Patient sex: F
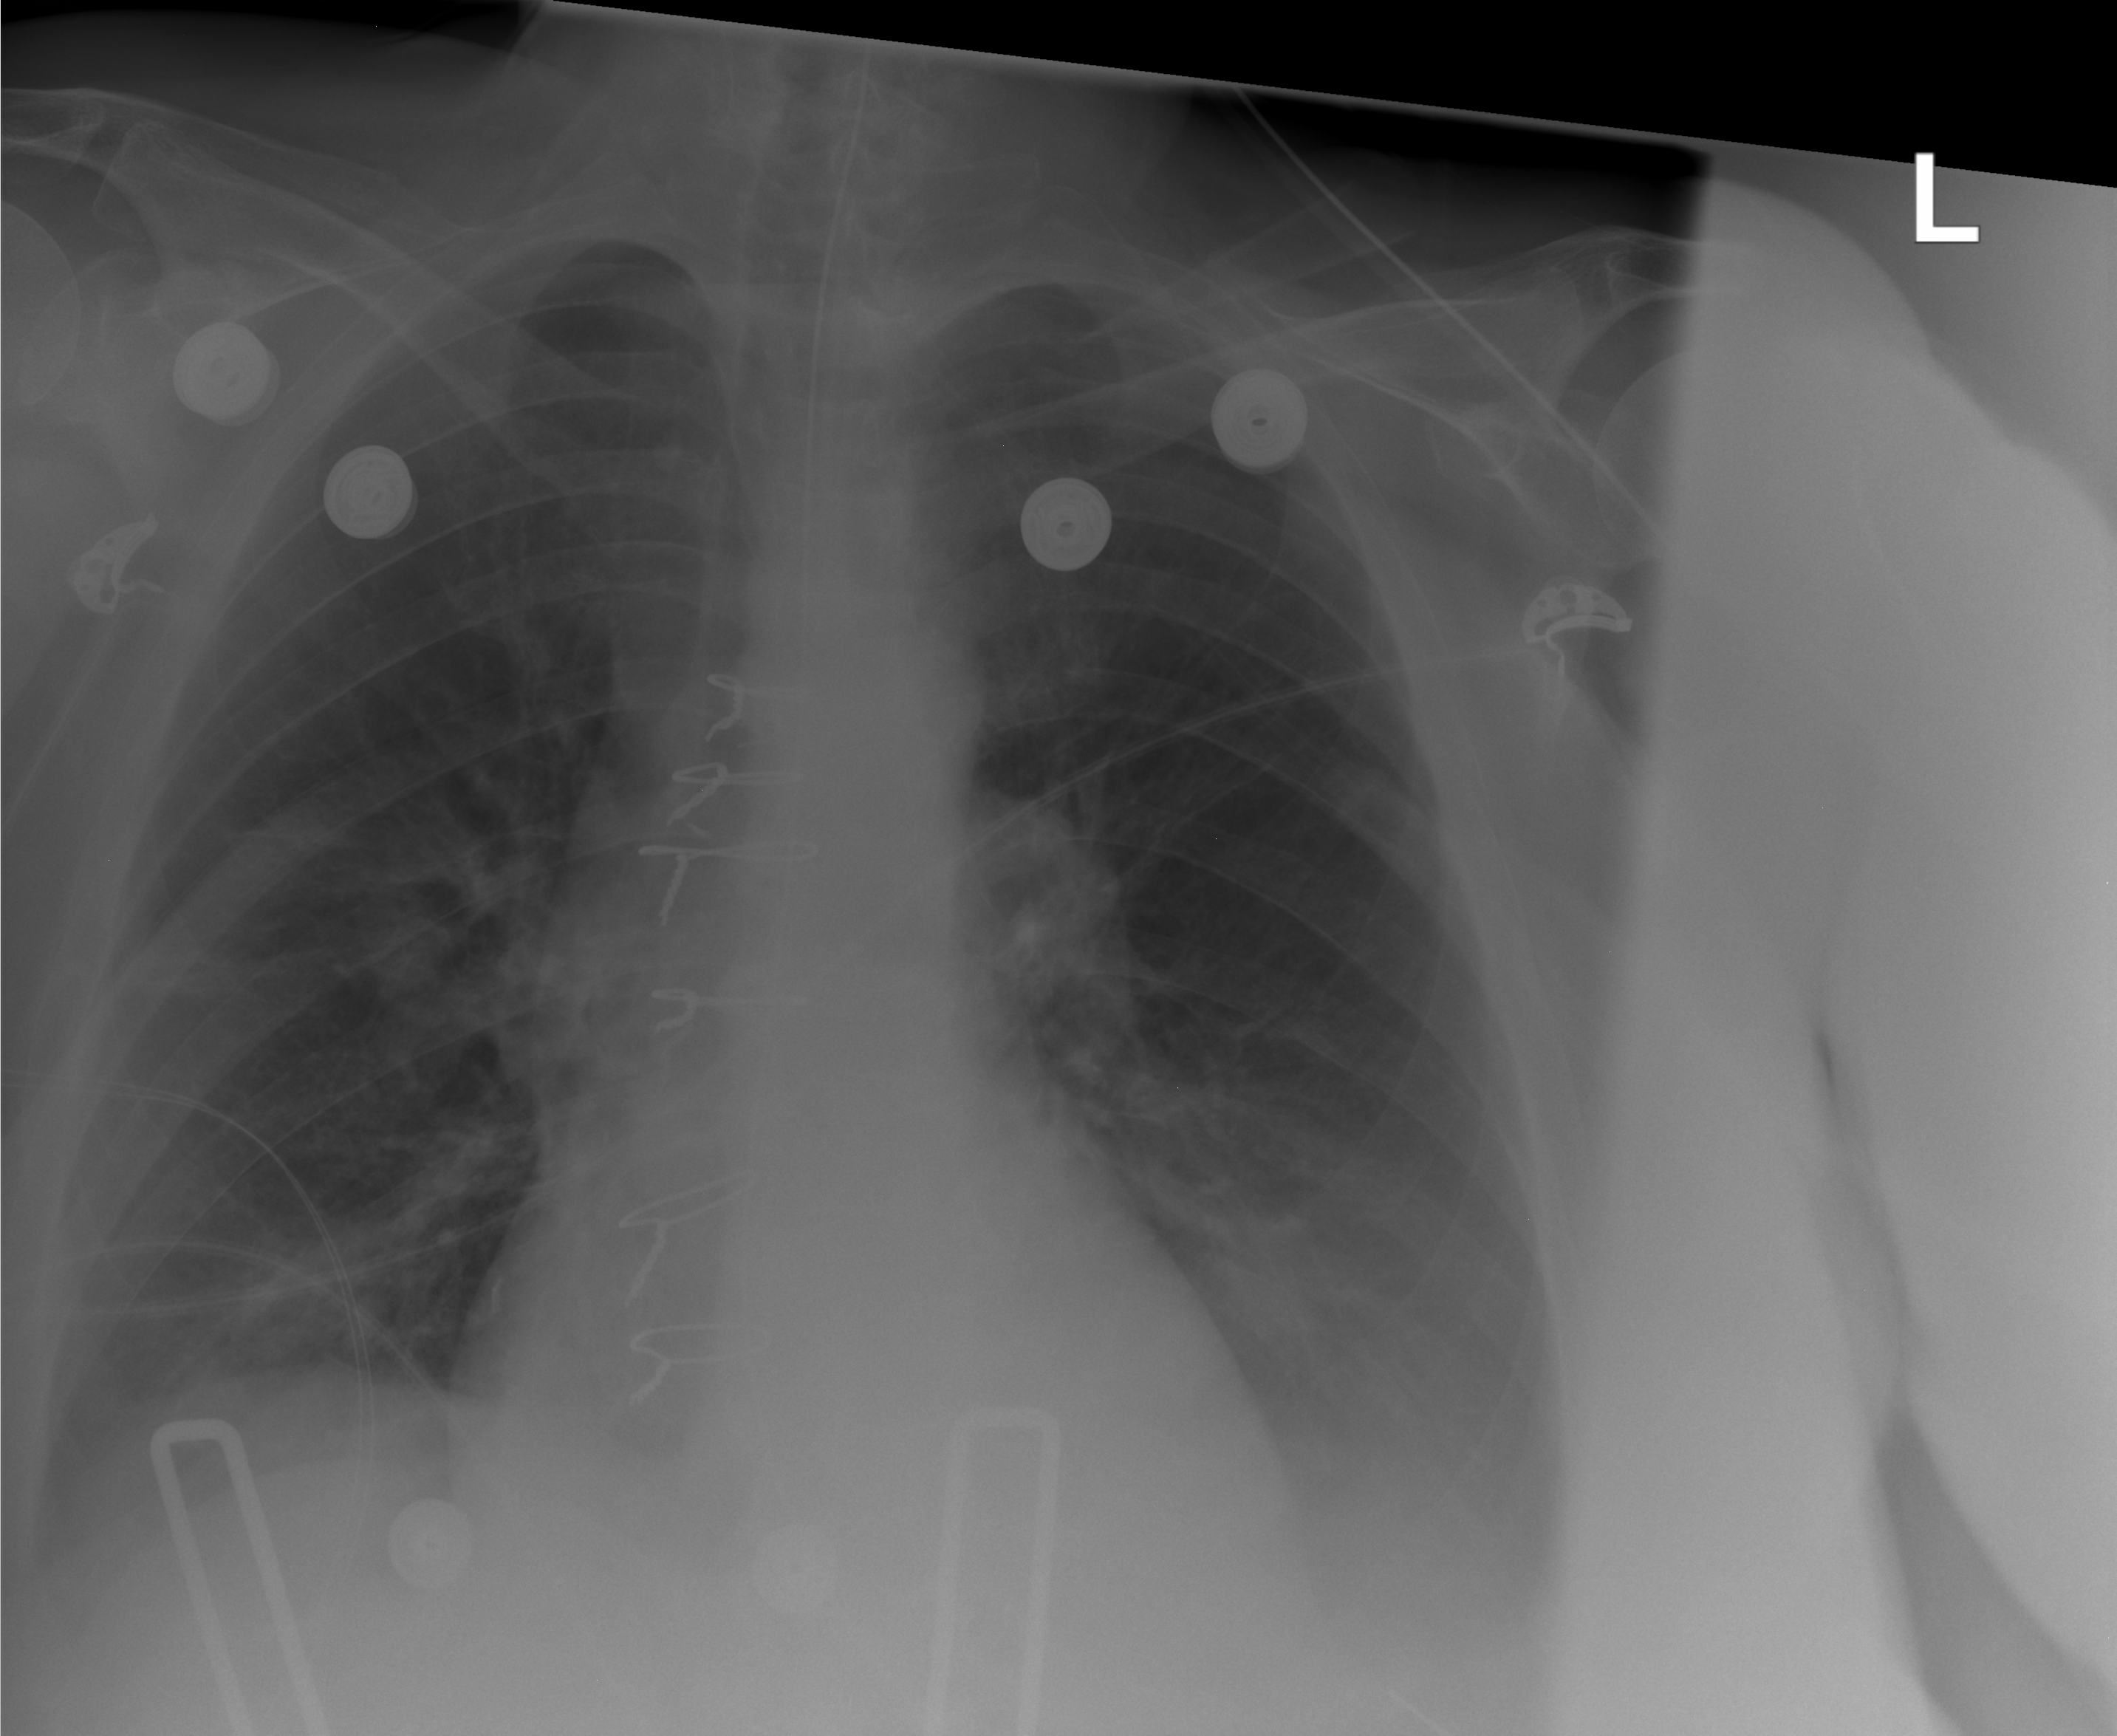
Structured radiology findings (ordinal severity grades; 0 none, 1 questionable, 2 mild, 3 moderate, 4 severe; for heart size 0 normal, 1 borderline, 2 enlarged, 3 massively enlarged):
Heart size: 0
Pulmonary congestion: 0
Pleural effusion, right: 2
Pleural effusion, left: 2
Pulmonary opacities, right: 0
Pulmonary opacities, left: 0
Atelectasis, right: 2
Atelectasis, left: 2